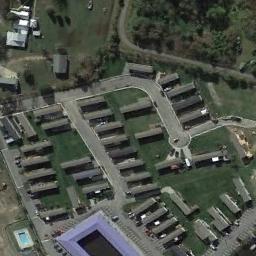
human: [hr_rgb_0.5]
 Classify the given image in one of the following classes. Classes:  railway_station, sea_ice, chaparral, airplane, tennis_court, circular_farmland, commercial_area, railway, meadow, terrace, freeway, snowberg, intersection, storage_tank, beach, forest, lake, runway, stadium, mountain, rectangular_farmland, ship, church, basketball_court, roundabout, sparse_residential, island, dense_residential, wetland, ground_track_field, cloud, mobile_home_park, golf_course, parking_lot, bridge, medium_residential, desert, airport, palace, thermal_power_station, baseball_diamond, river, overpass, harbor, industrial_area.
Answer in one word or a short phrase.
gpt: mobile_home_park